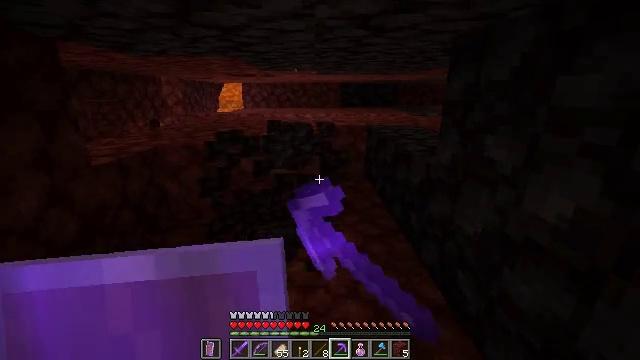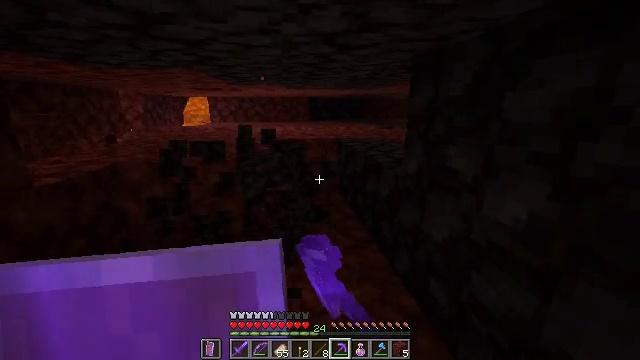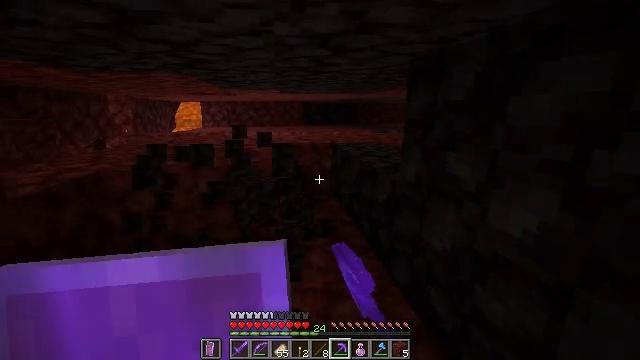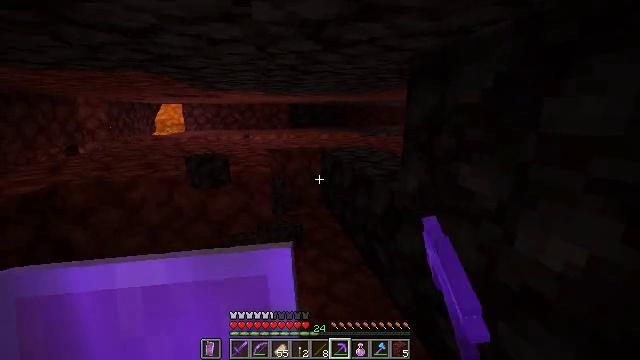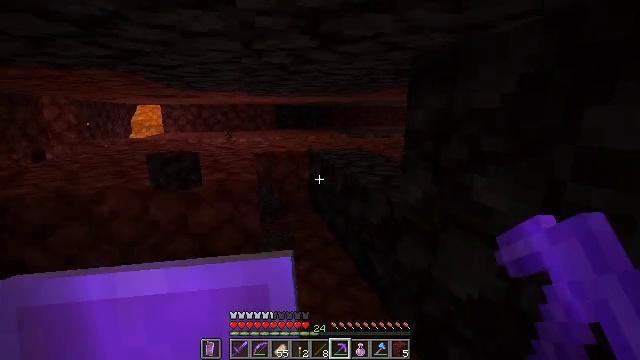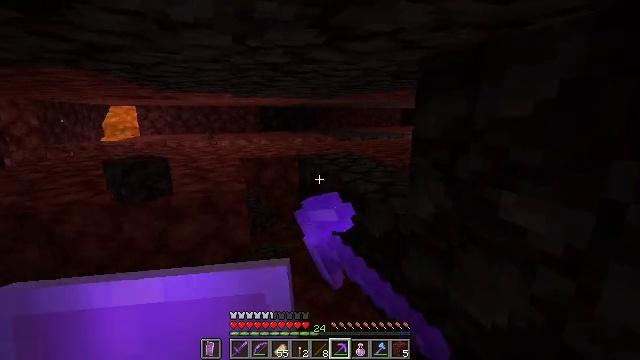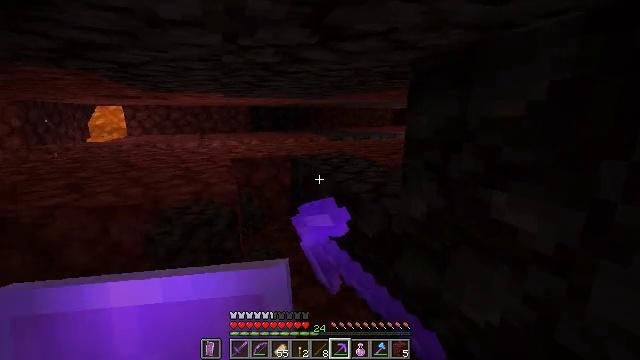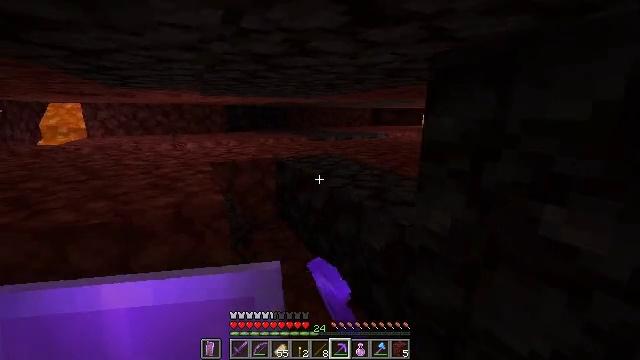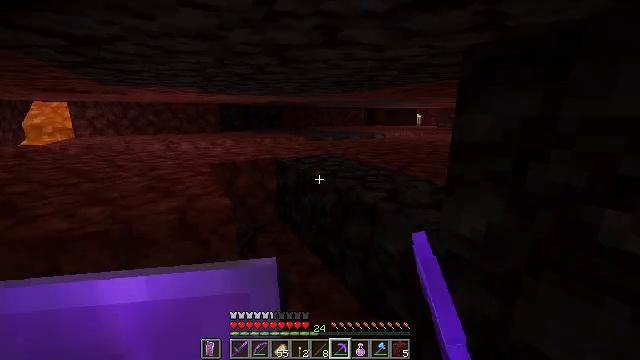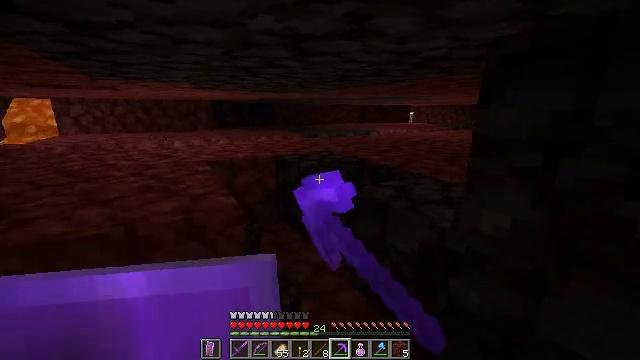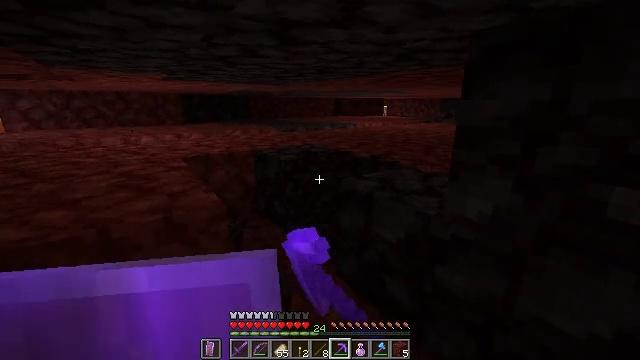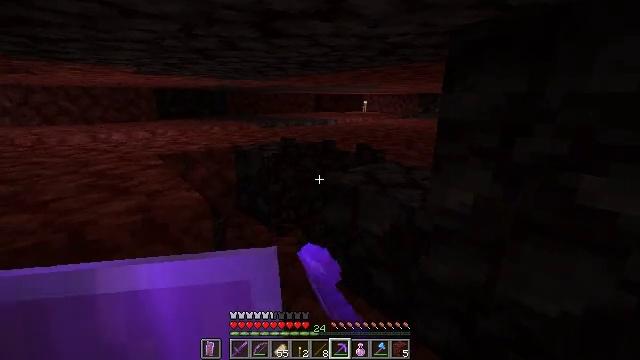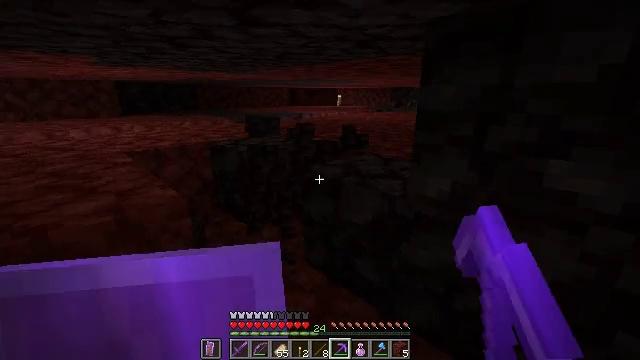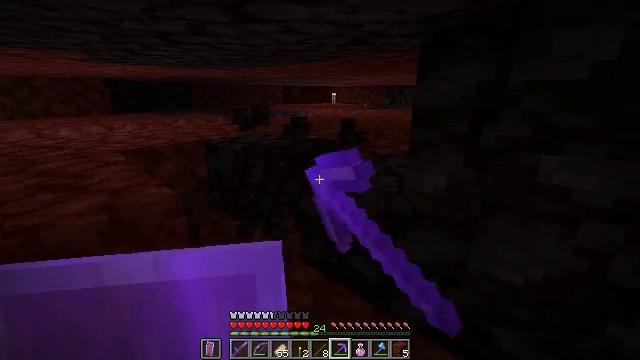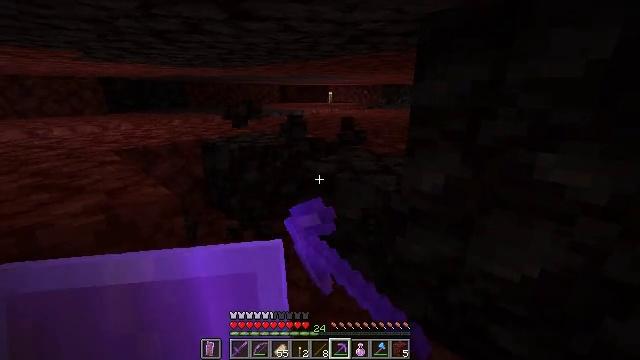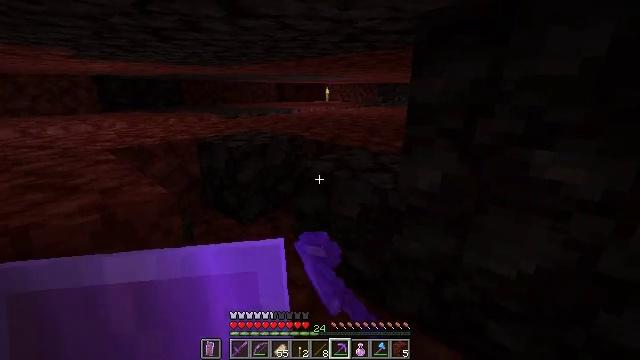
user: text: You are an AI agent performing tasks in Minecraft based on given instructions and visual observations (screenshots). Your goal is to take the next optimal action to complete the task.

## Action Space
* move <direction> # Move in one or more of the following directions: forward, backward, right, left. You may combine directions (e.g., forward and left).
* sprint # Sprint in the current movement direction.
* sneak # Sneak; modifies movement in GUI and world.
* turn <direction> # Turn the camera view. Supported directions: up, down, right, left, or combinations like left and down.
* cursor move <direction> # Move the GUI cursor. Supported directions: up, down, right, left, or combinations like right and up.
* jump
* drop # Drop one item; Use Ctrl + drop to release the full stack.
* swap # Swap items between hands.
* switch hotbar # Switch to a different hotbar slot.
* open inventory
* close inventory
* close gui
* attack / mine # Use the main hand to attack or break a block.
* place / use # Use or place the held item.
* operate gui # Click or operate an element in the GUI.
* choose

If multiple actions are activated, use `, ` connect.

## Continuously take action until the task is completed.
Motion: motion action
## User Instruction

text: Dig up blackstone from the depths.
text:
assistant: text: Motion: move forward, turn right and up, attack / mine
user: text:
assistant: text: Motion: move forward, turn right, attack / mine
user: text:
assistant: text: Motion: move forward, turn right, attack / mine
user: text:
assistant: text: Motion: move forward and move left, turn right, attack / mine
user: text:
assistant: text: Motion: move forward and move left, turn right, attack / mine
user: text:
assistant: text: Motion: move forward and move left, turn right, attack / mine
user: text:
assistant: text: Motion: move forward and move left, turn right, attack / mine
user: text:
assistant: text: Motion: move left, turn right, attack / mine
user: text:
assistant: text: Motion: turn right, attack / mine
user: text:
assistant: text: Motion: turn right and down, attack / mine
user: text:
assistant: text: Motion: turn right, attack / mine
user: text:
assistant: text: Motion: turn right and down, attack / mine
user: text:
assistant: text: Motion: turn right, attack / mine
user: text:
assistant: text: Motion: attack / mine
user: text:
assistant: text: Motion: attack / mine
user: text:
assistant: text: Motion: attack / mine
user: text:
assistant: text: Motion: turn right, attack / mine
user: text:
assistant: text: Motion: attack / mine
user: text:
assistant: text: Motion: attack / mine
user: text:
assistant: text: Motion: attack / mine
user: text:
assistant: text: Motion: turn right, attack / mine
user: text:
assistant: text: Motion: attack / mine